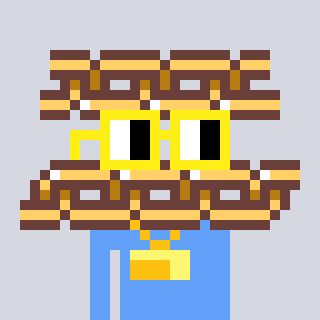
a pixel art character with square yellow glasses, a chain-shaped head and a blue-colored body on a cool background